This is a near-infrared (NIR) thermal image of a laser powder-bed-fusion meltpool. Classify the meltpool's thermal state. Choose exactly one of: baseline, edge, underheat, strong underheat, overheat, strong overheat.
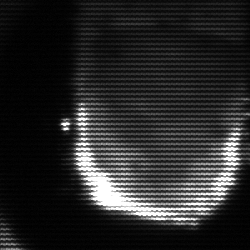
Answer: baseline